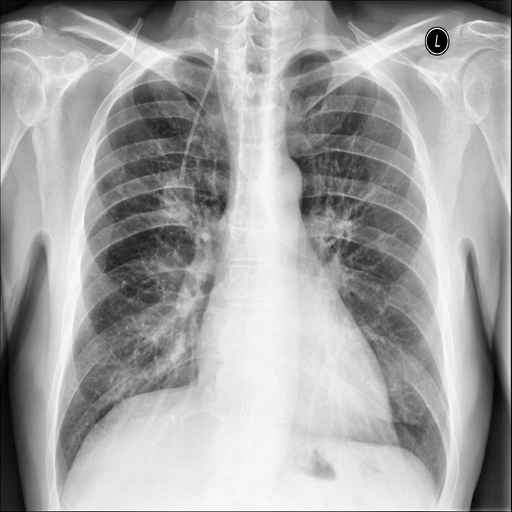
Finding: NORMAL